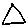
Label: triangle